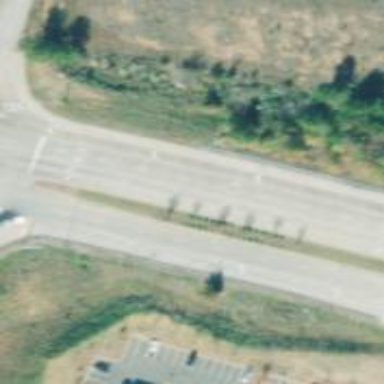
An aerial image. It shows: Tertiary road that is dual carriageway.